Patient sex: M
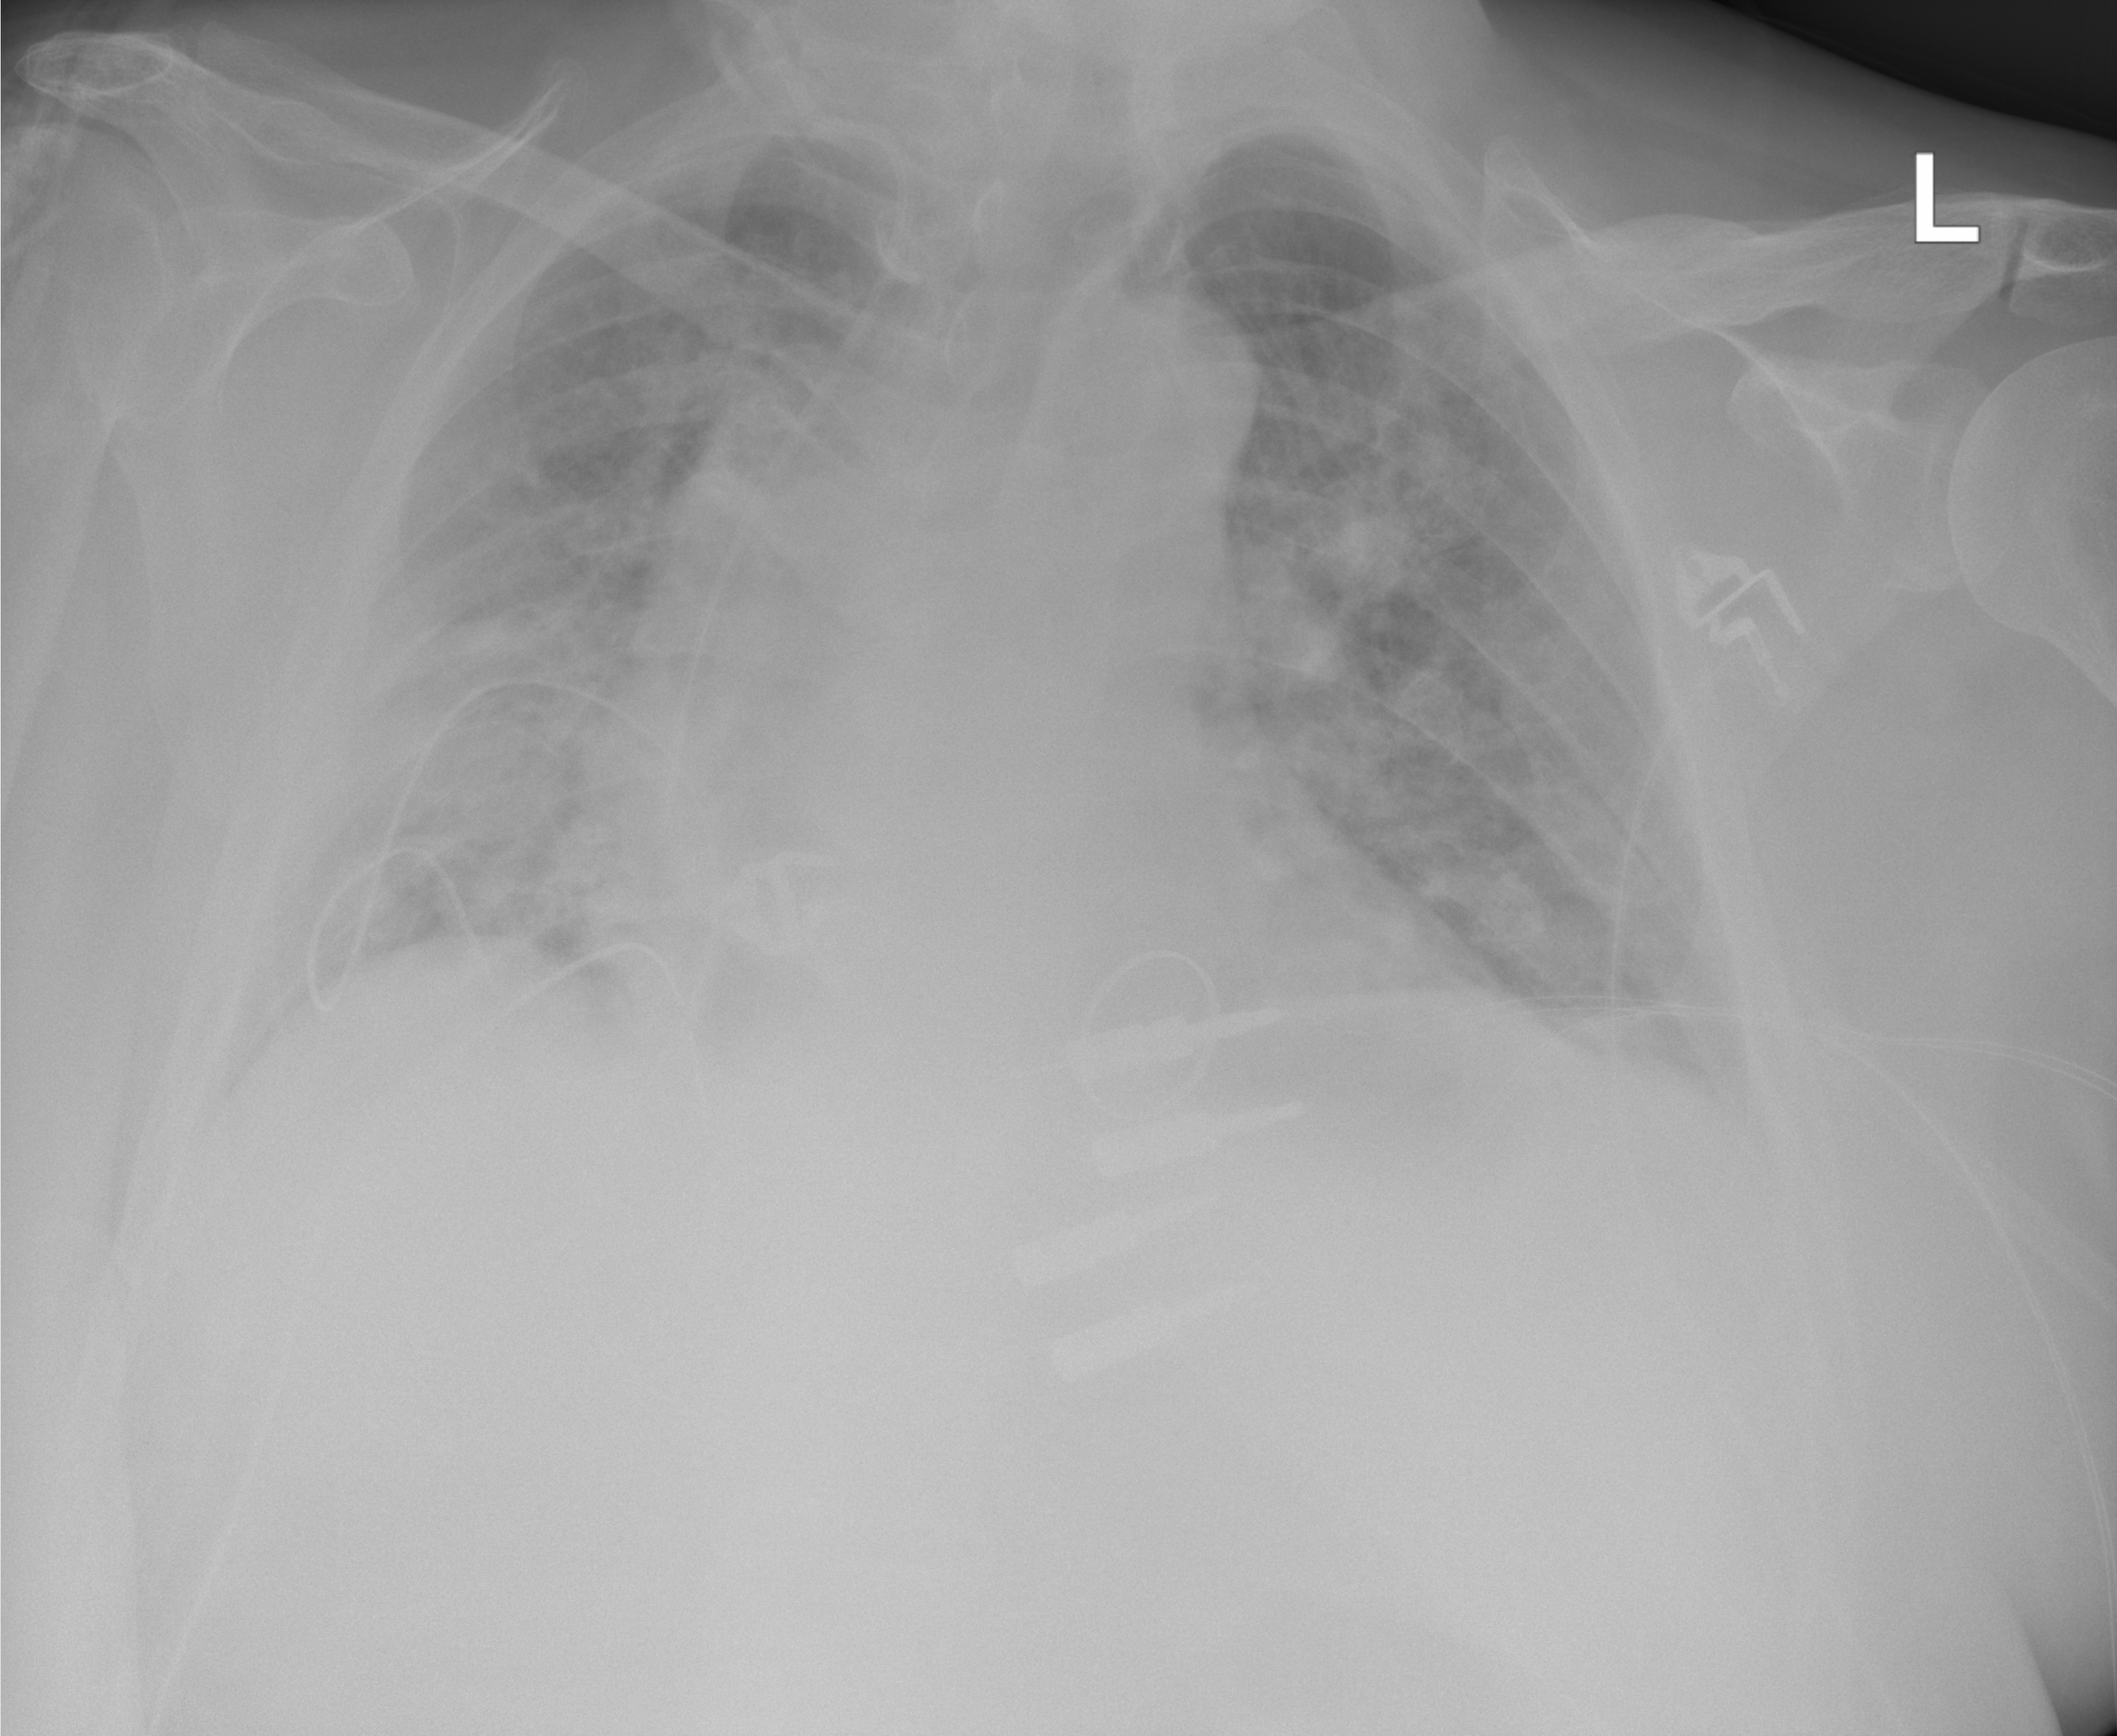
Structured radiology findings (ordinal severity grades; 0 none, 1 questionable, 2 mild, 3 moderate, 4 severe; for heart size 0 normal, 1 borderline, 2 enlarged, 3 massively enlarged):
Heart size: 2
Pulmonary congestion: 2
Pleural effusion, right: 2
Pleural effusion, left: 0
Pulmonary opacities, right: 2
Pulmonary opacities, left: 2
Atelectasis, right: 0
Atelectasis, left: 0